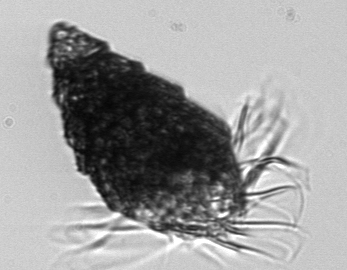
Label: Laboea_strobila